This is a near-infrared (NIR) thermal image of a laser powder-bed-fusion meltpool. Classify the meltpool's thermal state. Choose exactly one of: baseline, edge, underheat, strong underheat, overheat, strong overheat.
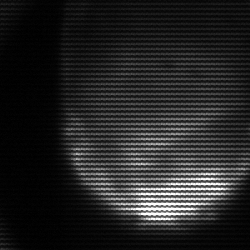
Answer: edge